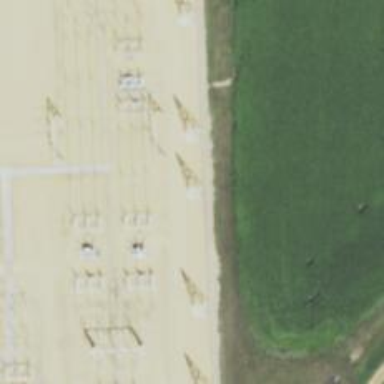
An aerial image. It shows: Mast used for lightning protection.